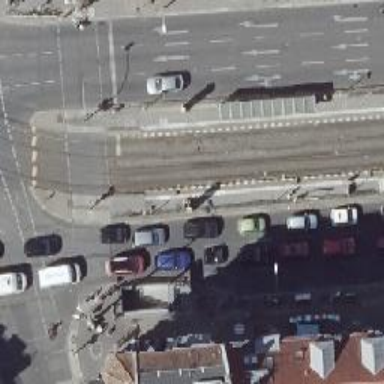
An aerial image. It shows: Tram stop.